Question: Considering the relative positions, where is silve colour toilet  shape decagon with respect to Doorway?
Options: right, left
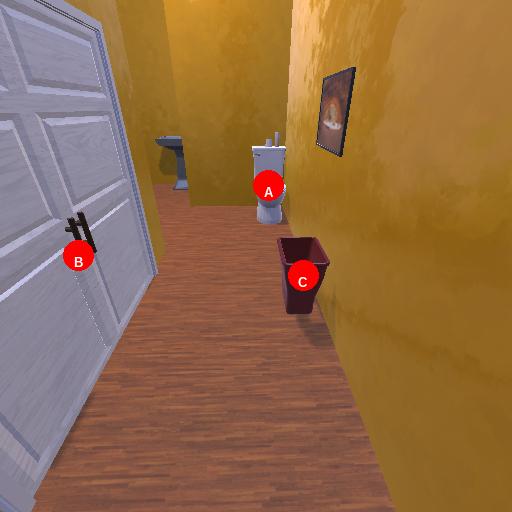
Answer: right